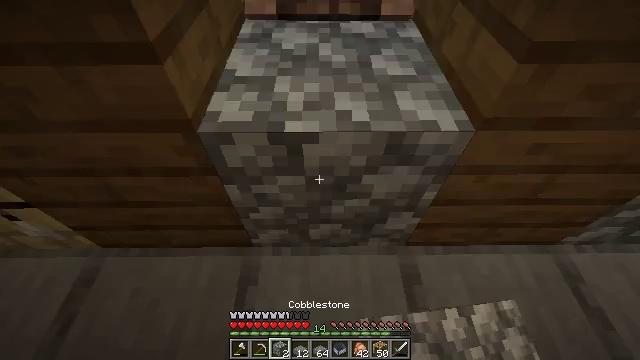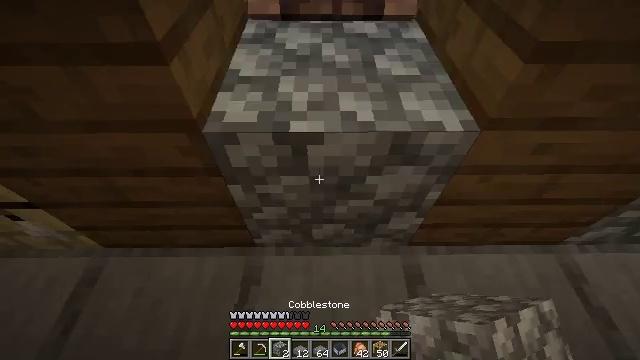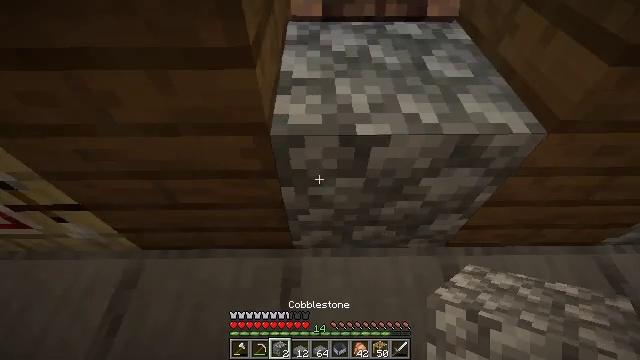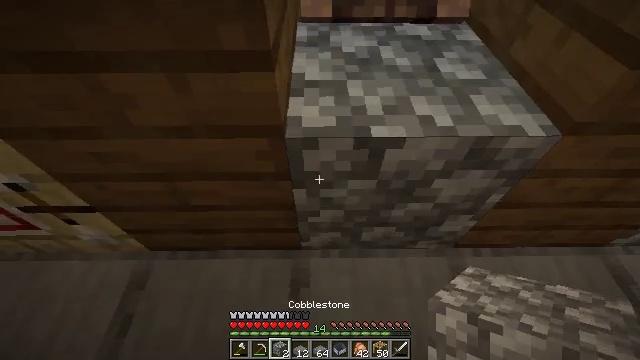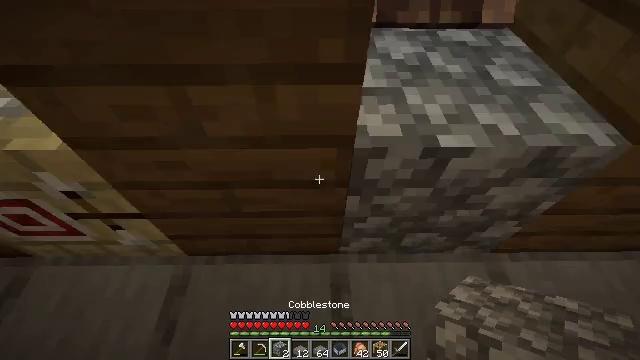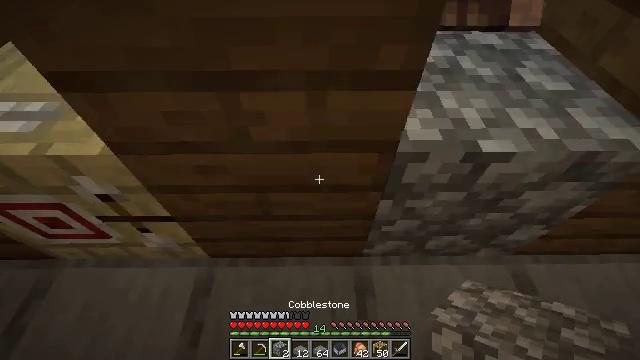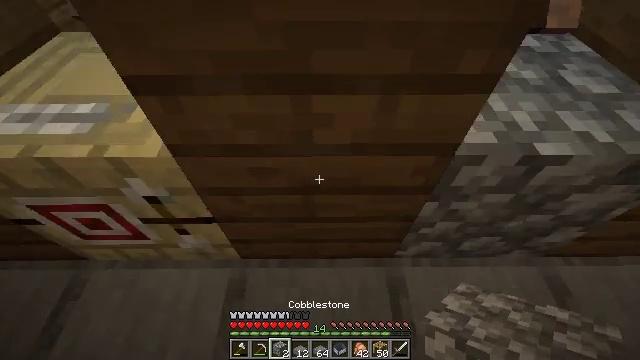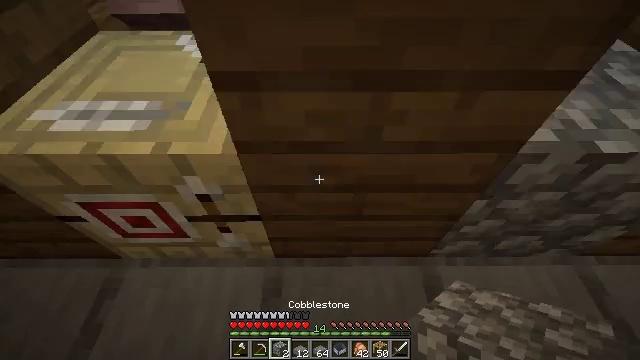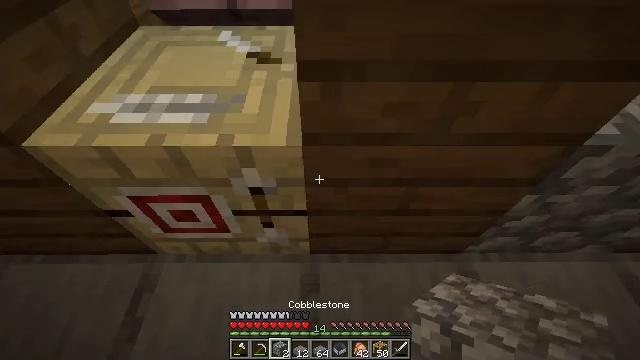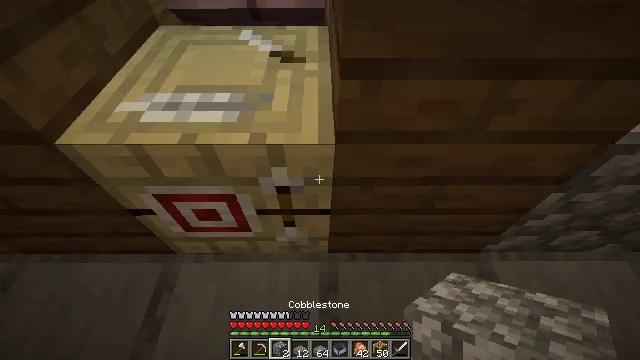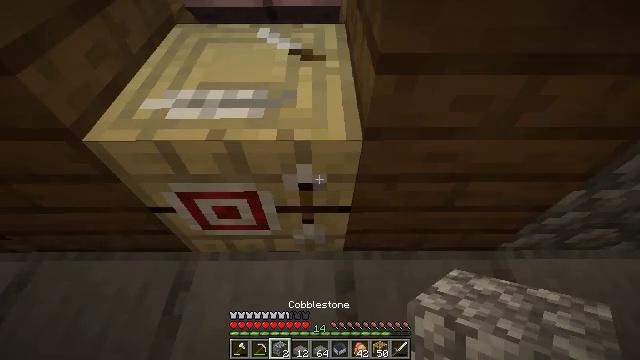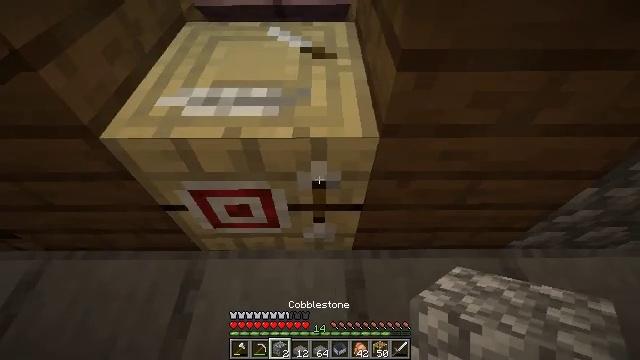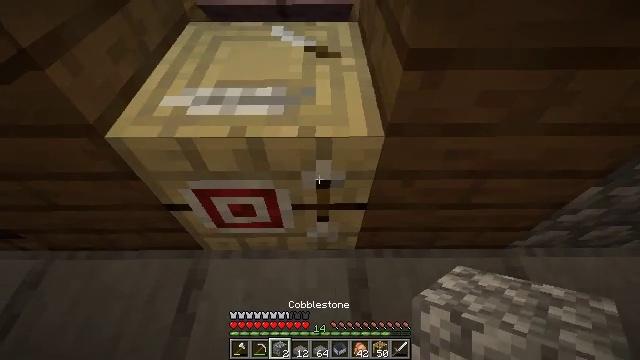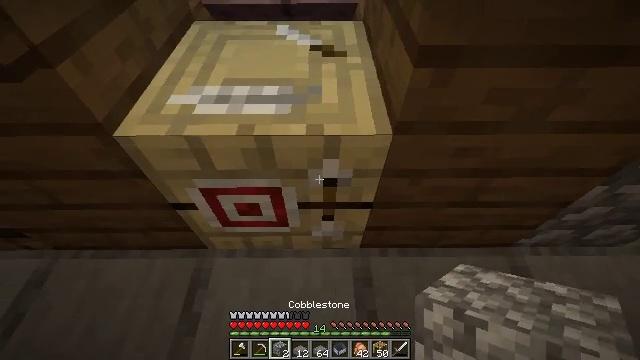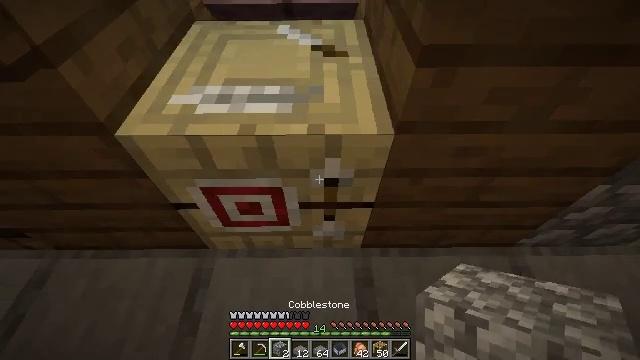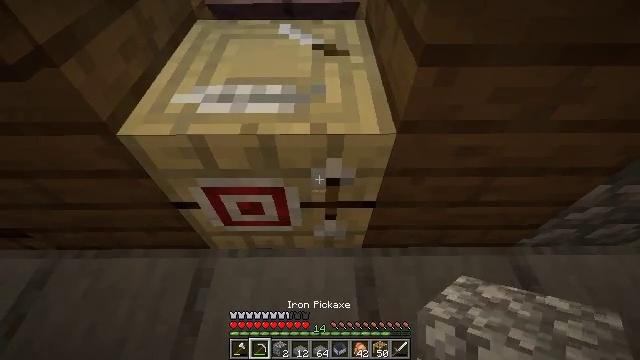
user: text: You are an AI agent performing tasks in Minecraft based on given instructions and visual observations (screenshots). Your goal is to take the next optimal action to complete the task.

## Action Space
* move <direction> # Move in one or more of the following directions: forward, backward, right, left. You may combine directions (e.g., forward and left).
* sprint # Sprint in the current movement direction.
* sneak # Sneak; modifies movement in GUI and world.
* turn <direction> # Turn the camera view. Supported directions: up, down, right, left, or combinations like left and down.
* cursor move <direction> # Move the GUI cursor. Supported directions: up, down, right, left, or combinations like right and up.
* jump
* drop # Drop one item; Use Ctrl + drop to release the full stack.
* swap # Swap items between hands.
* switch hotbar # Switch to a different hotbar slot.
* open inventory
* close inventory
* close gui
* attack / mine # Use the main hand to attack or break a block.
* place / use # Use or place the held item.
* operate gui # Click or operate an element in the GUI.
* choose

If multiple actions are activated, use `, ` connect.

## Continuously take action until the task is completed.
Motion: motion action
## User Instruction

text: Get the fletching table back into the inventory.
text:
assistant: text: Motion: move left
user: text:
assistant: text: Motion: move left
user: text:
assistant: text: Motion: move left
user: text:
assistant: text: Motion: move left
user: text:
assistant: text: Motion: move left
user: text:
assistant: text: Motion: move left
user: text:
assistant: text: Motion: move left
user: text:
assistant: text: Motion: move left
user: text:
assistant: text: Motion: no_op
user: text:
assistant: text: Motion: no_op
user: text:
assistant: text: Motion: no_op
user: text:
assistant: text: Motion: no_op
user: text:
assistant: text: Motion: no_op
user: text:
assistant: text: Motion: no_op
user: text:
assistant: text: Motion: no_op
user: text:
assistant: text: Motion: no_op
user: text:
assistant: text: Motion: no_op
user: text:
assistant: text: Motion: no_op
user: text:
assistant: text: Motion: no_op
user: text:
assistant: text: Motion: no_op
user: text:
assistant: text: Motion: no_op
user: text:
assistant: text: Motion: no_op
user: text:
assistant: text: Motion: no_op
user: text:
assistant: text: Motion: turn left and down
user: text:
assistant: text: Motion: turn left
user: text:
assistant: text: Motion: attack / mine
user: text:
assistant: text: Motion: attack / mine
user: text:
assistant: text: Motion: attack / mine
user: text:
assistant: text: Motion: attack / mine
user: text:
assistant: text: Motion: attack / mine